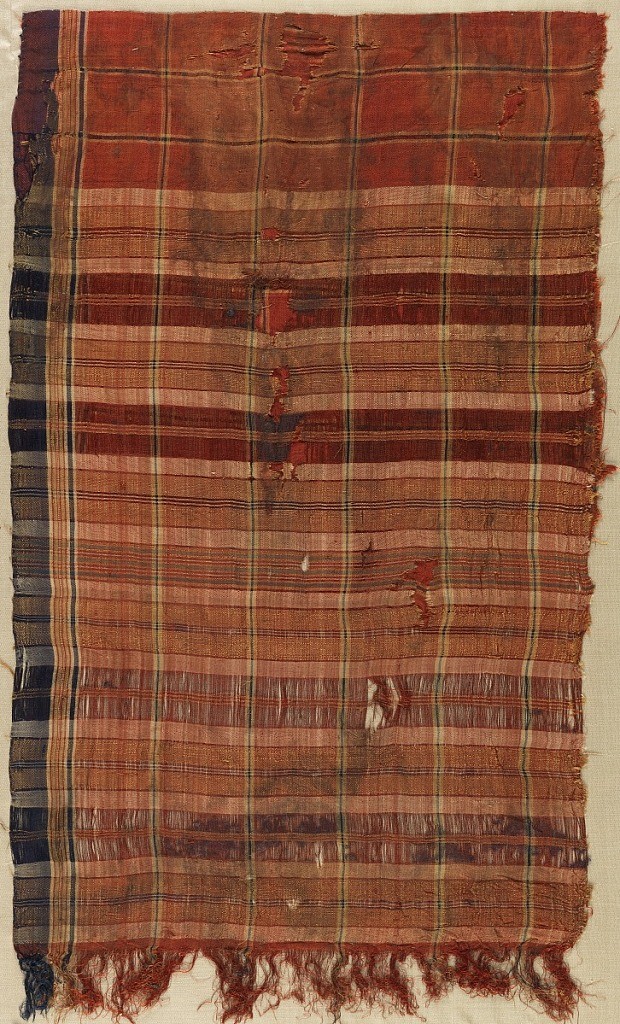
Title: Fragments
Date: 13th century
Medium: silk Technique: plain weave
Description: Fragments of woven silk in an irregular plaid in red with dark blue, tan and cream.